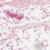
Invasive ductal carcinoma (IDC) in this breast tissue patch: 0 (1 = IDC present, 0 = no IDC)